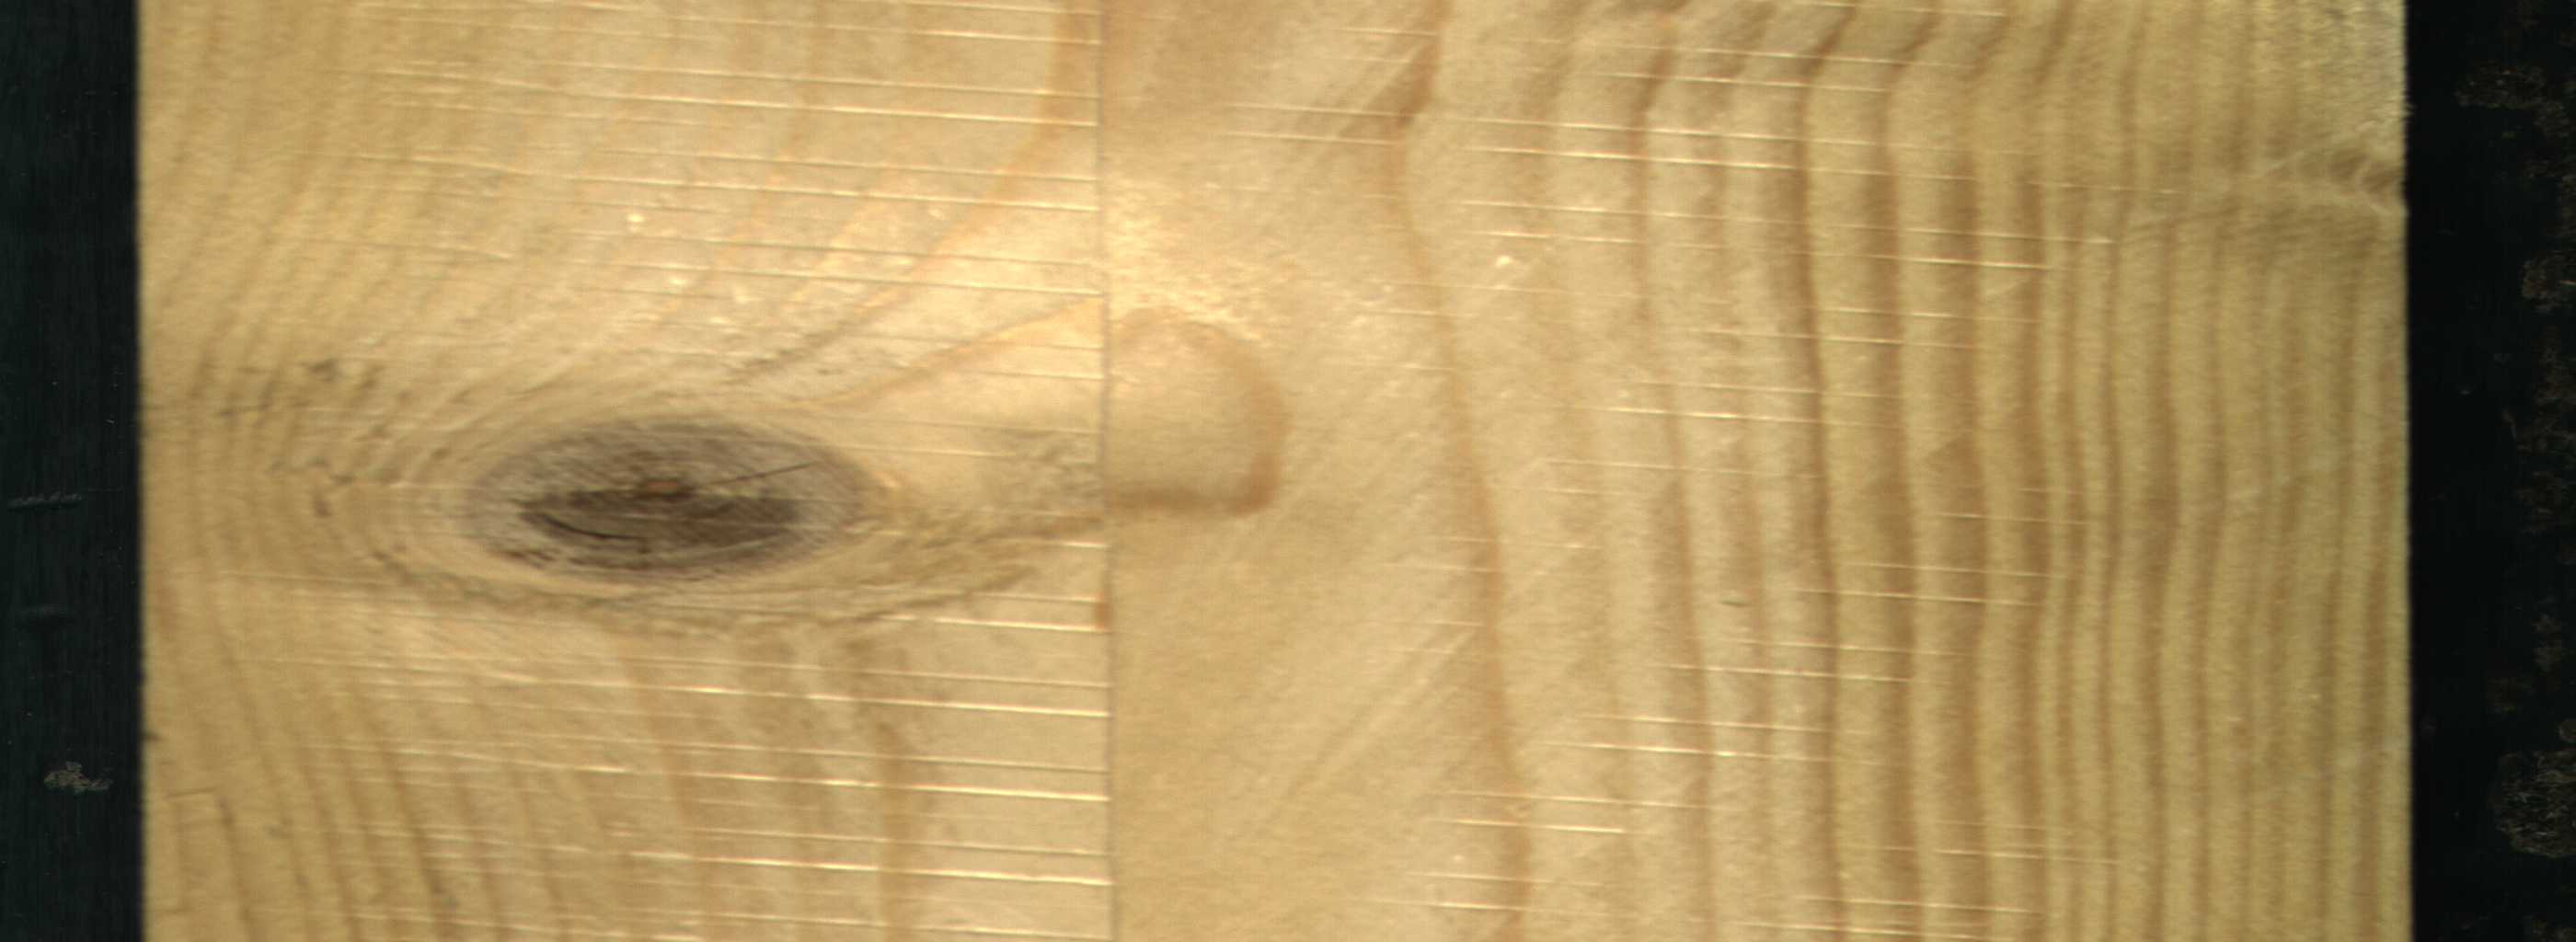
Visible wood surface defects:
Live_Knot